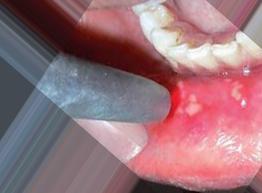
Condition: Mouth Ulcer